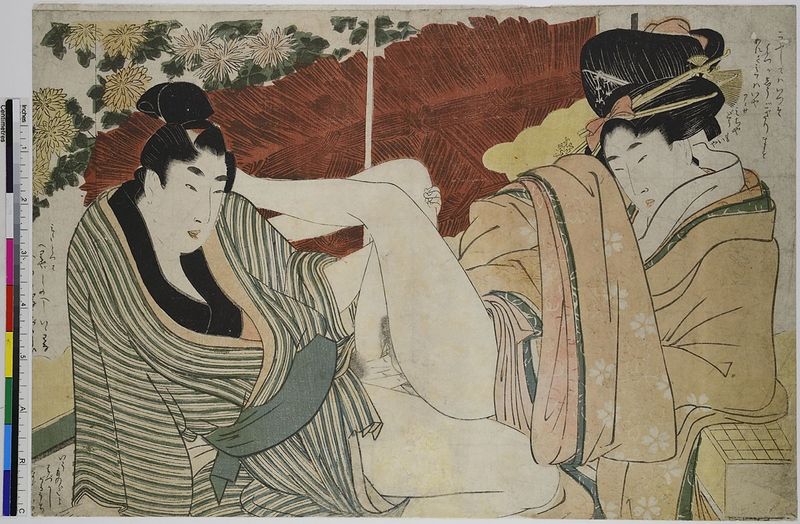
Titel: Liebe vor der Gartenhecke
Standort: Hamburg
Institution: Museum für Kunst und Gewerbe Hamburg
Schlagwörter: nackt, rot, schleife, holzschnitt, japan, sex, asien, druckgraphik, druckgrafik, flirt, liebespaar, liebende, stellung, zeit, farbholzschnitt, kimono, geschlechtsverkehr, edo, genitalien, koitus, reproduktionen, asiatinnen, druckerzeugnisse, shunga